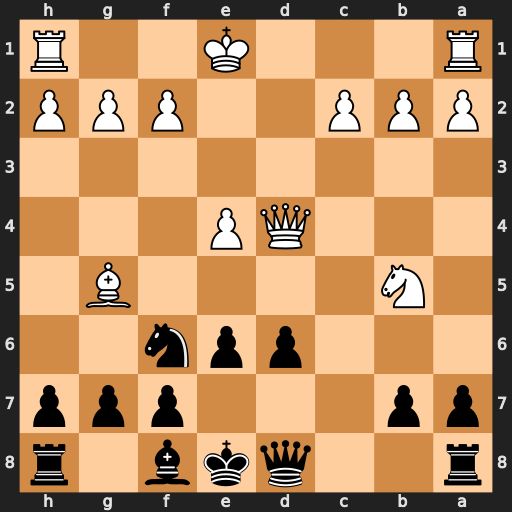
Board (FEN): r2qkb1r/pp3ppp/3ppn2/1N4B1/3QP3/8/PPP2PPP/R3K2R
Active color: b
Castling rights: KQkq
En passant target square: -
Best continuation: Qa5+ Bd2 Qxb5